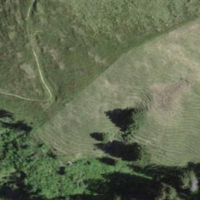
EUNIS habitat code: 23
Species observed at this site:
Astrantia major